Question: This is one table (tbl_deep_breathing) from db, as shown below.

What I'm trying to is when I select from table where column is empty, it should echo .
Below is my code:
'''
$array=array("deep_breathing_Q2");
$query = $db_obj->selectSRow($array,"tbl_deep_breathing");
if(!empty($query))
echo "Data";
else
echo "Empty";
exit;
'''
OR
'''
$array=array("deep_breathing_Q2");
$query = $db_obj->selectSRow($array,"tbl_deep_breathing");
if(!is_null($query))
echo "Data";
else
echo "Empty";
exit;
'''
OR
'''
$array=array("deep_breathing_Q2");
$query = $db_obj->selectSRow($array,"tbl_deep_breathing");
if($query!="")
echo "Data";
else
echo "Empty";
exit;
'''
All of above three codes are getting me in output, where it should print .
Please suggest some solution.
Thanks!
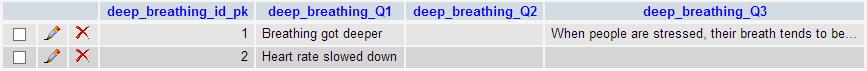
Answer: Try to check if your element is 'empty' not the 'array' because your '$query' is not null but '$query['deep_breathing_Q2'])' is null , this should work :
'''
if(!empty($query['deep_breathing_Q2']))
'''